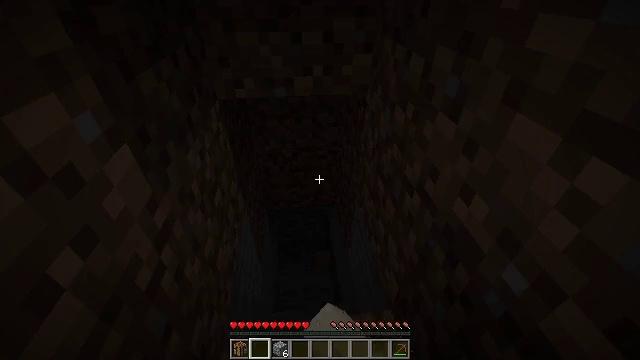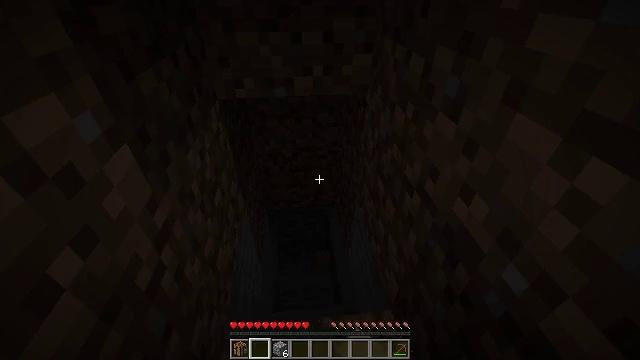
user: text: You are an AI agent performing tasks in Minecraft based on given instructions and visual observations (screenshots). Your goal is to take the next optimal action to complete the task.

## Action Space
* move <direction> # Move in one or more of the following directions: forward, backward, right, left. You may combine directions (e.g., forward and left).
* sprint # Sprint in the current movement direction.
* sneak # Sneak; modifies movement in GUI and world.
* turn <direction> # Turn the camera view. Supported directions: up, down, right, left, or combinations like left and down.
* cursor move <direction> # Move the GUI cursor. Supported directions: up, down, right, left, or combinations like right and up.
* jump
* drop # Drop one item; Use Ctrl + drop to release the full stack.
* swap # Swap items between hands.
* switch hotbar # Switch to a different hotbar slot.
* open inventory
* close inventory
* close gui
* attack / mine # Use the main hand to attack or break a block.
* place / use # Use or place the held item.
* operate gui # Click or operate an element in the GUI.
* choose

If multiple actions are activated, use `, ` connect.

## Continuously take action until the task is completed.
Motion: motion action
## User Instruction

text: Drop a dirt block.
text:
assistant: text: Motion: close inventory
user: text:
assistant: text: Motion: no_op